Field crop: maize
Growth stage: 2
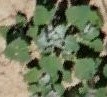
Species: chenopodium